You are looking at the short-time Fourier spectrogram of a bearing's acceleration signal. Classify the bearing condition as one of: normal, inner_race, outer_race, ball.
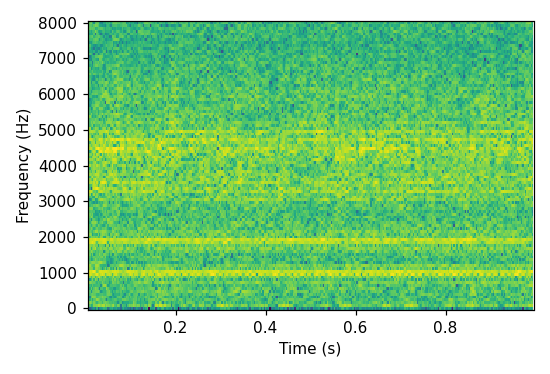
Answer: outer_race